Interaction volume radius: 10 \u00c5
Interaction volume height: 20 \u00c5
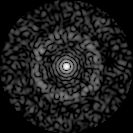
Disorder parameter: 0.848